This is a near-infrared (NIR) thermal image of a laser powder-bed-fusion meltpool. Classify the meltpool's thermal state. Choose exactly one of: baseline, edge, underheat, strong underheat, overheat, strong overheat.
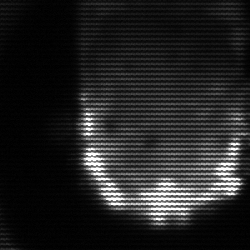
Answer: baseline